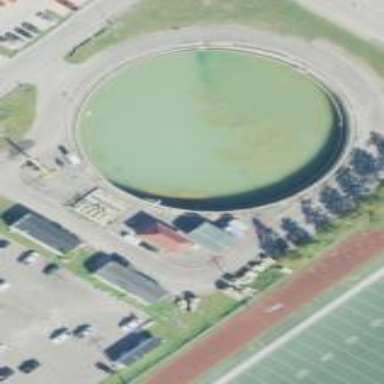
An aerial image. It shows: Water works facility.